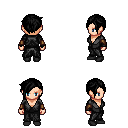
a pixel art fantasy rpg character, female body template, human, light skin, gray robe, magenta pants, black pixie cut hairstyle, cloth bracers, black shoes, four views (front, back, left, right), 2x2 character sprite sheet, small pixel art, hard edges, no anti-aliasing